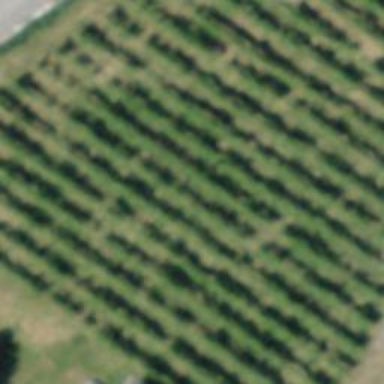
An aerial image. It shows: Vineyard where grapes are grown.